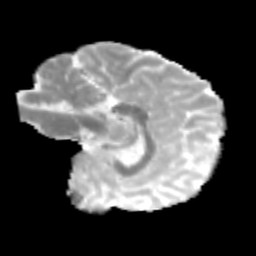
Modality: MD
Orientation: sagittal
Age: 14
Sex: female
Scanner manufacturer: siemens
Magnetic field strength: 3 T
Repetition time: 3.8 s
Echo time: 0.07 s